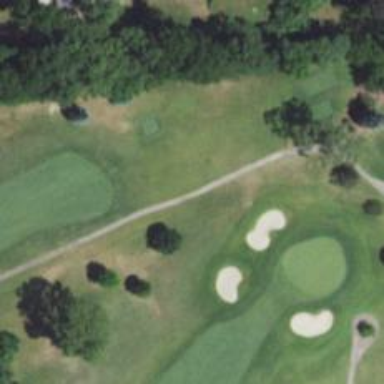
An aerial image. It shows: Path designated for golf carts.